Question: It is possible to remove or hide 'AppVersion' from installation?
I don't want to see Version of program in after installation.

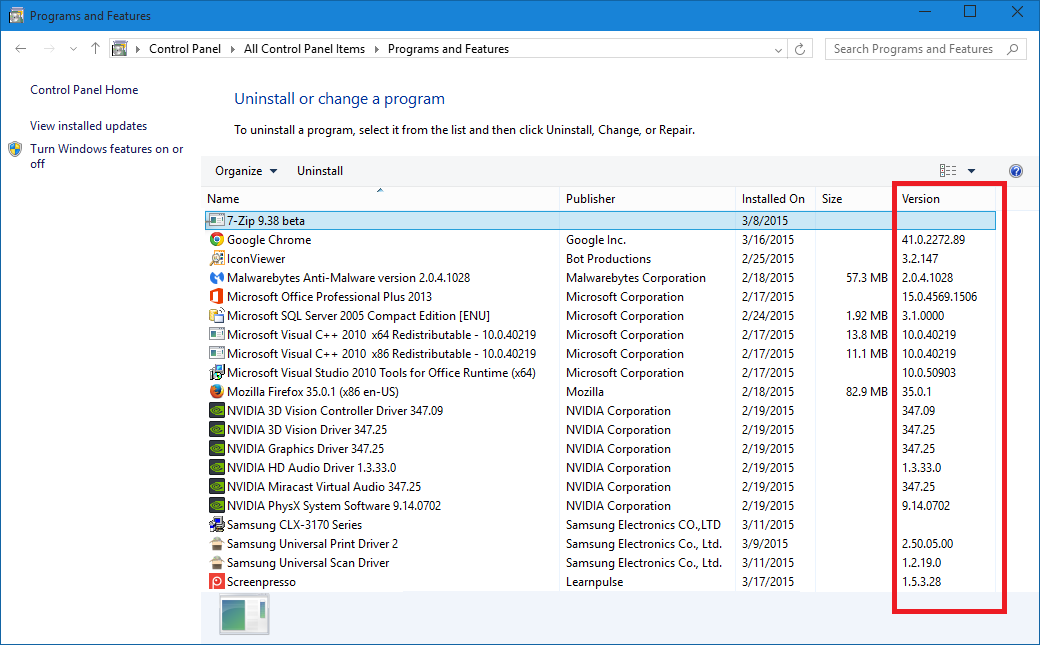
Answer: Set <URL>.
But, then you have to set the <URL>. Depending on your needs, either set it to 'My Program 1.0'; or if you do not want to see a version number in the installer itself and the column either, set it to 'My Program' only.
'''
[Setup]
AppVersion=
AppVerName=My Program
'''